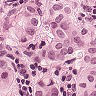
Metastatic tissue present: yes